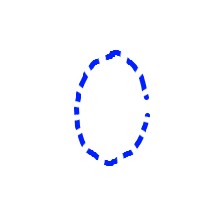
Shape: circle